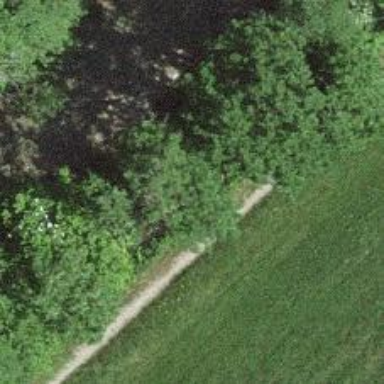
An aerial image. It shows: Gravel path.